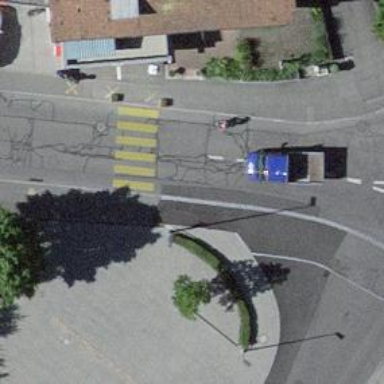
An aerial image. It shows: Uncontrolled zebra crossing with notable zebra markings.